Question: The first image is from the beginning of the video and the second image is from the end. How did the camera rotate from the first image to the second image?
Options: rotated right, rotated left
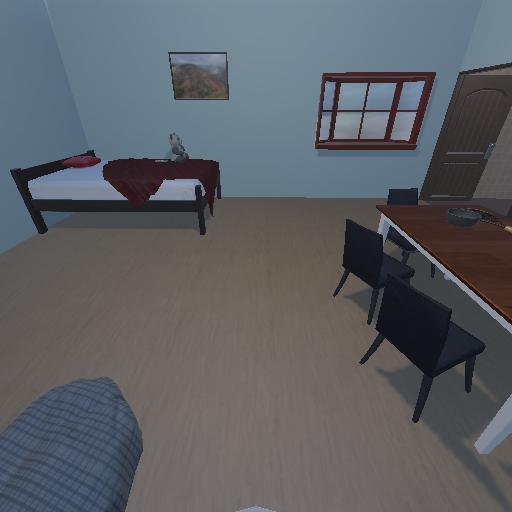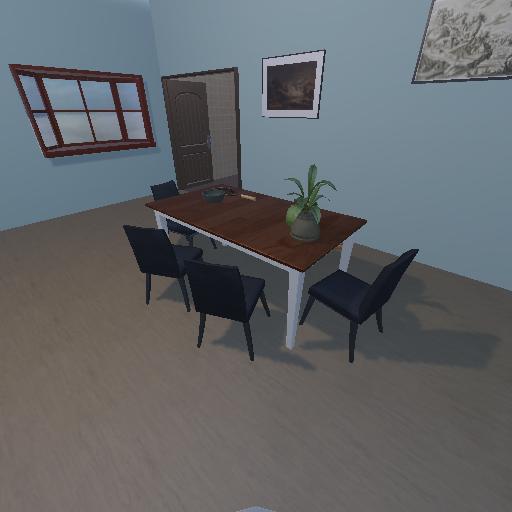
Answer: rotated right